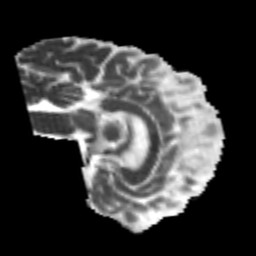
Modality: MD
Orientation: sagittal
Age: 26
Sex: male
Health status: healthy
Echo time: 0.074 s